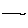
Label: line